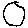
Label: circle